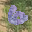
Label: 6